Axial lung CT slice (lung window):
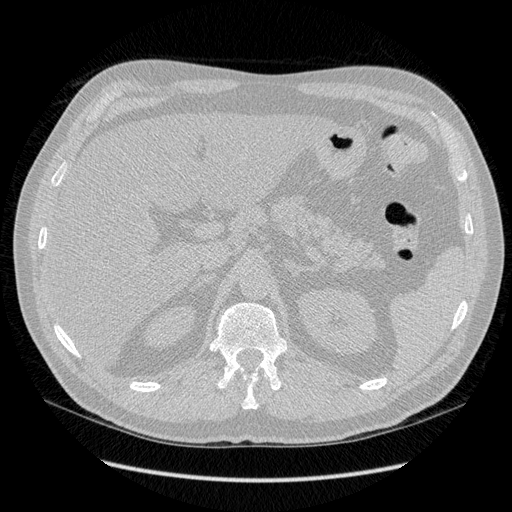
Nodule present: no